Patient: sex F, age 53
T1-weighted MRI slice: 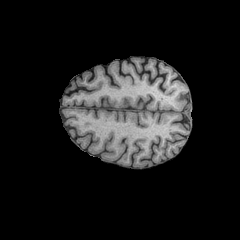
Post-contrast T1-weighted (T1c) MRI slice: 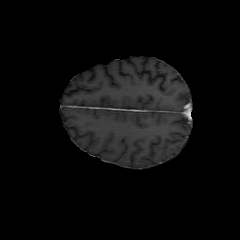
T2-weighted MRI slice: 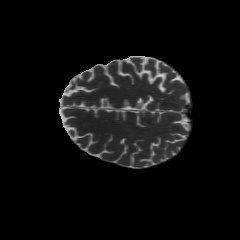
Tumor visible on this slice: no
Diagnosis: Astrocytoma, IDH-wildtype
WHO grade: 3